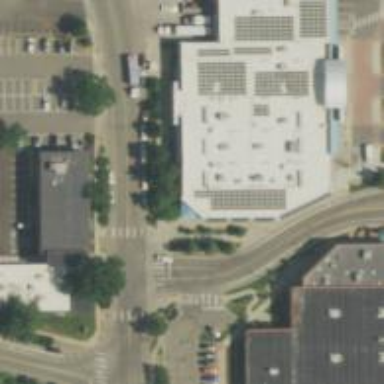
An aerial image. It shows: Retail building.